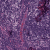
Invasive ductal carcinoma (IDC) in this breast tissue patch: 0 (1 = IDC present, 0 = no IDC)